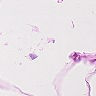
Metastatic tissue present: no